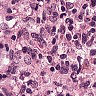
Metastatic tissue present: yes